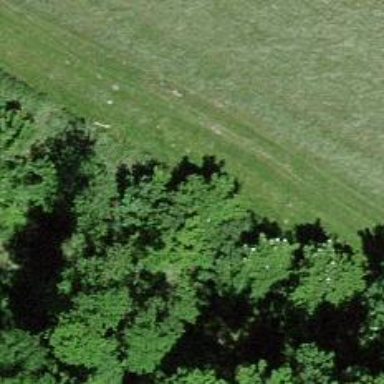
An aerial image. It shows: Disc golf tee.